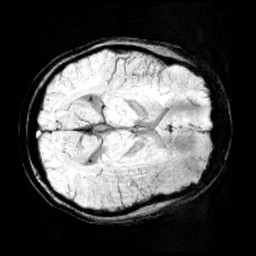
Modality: minIP
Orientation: axial
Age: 13
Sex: female
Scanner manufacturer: siemens
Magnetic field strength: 3 T
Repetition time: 0.027 s
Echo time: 0.02 s